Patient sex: M
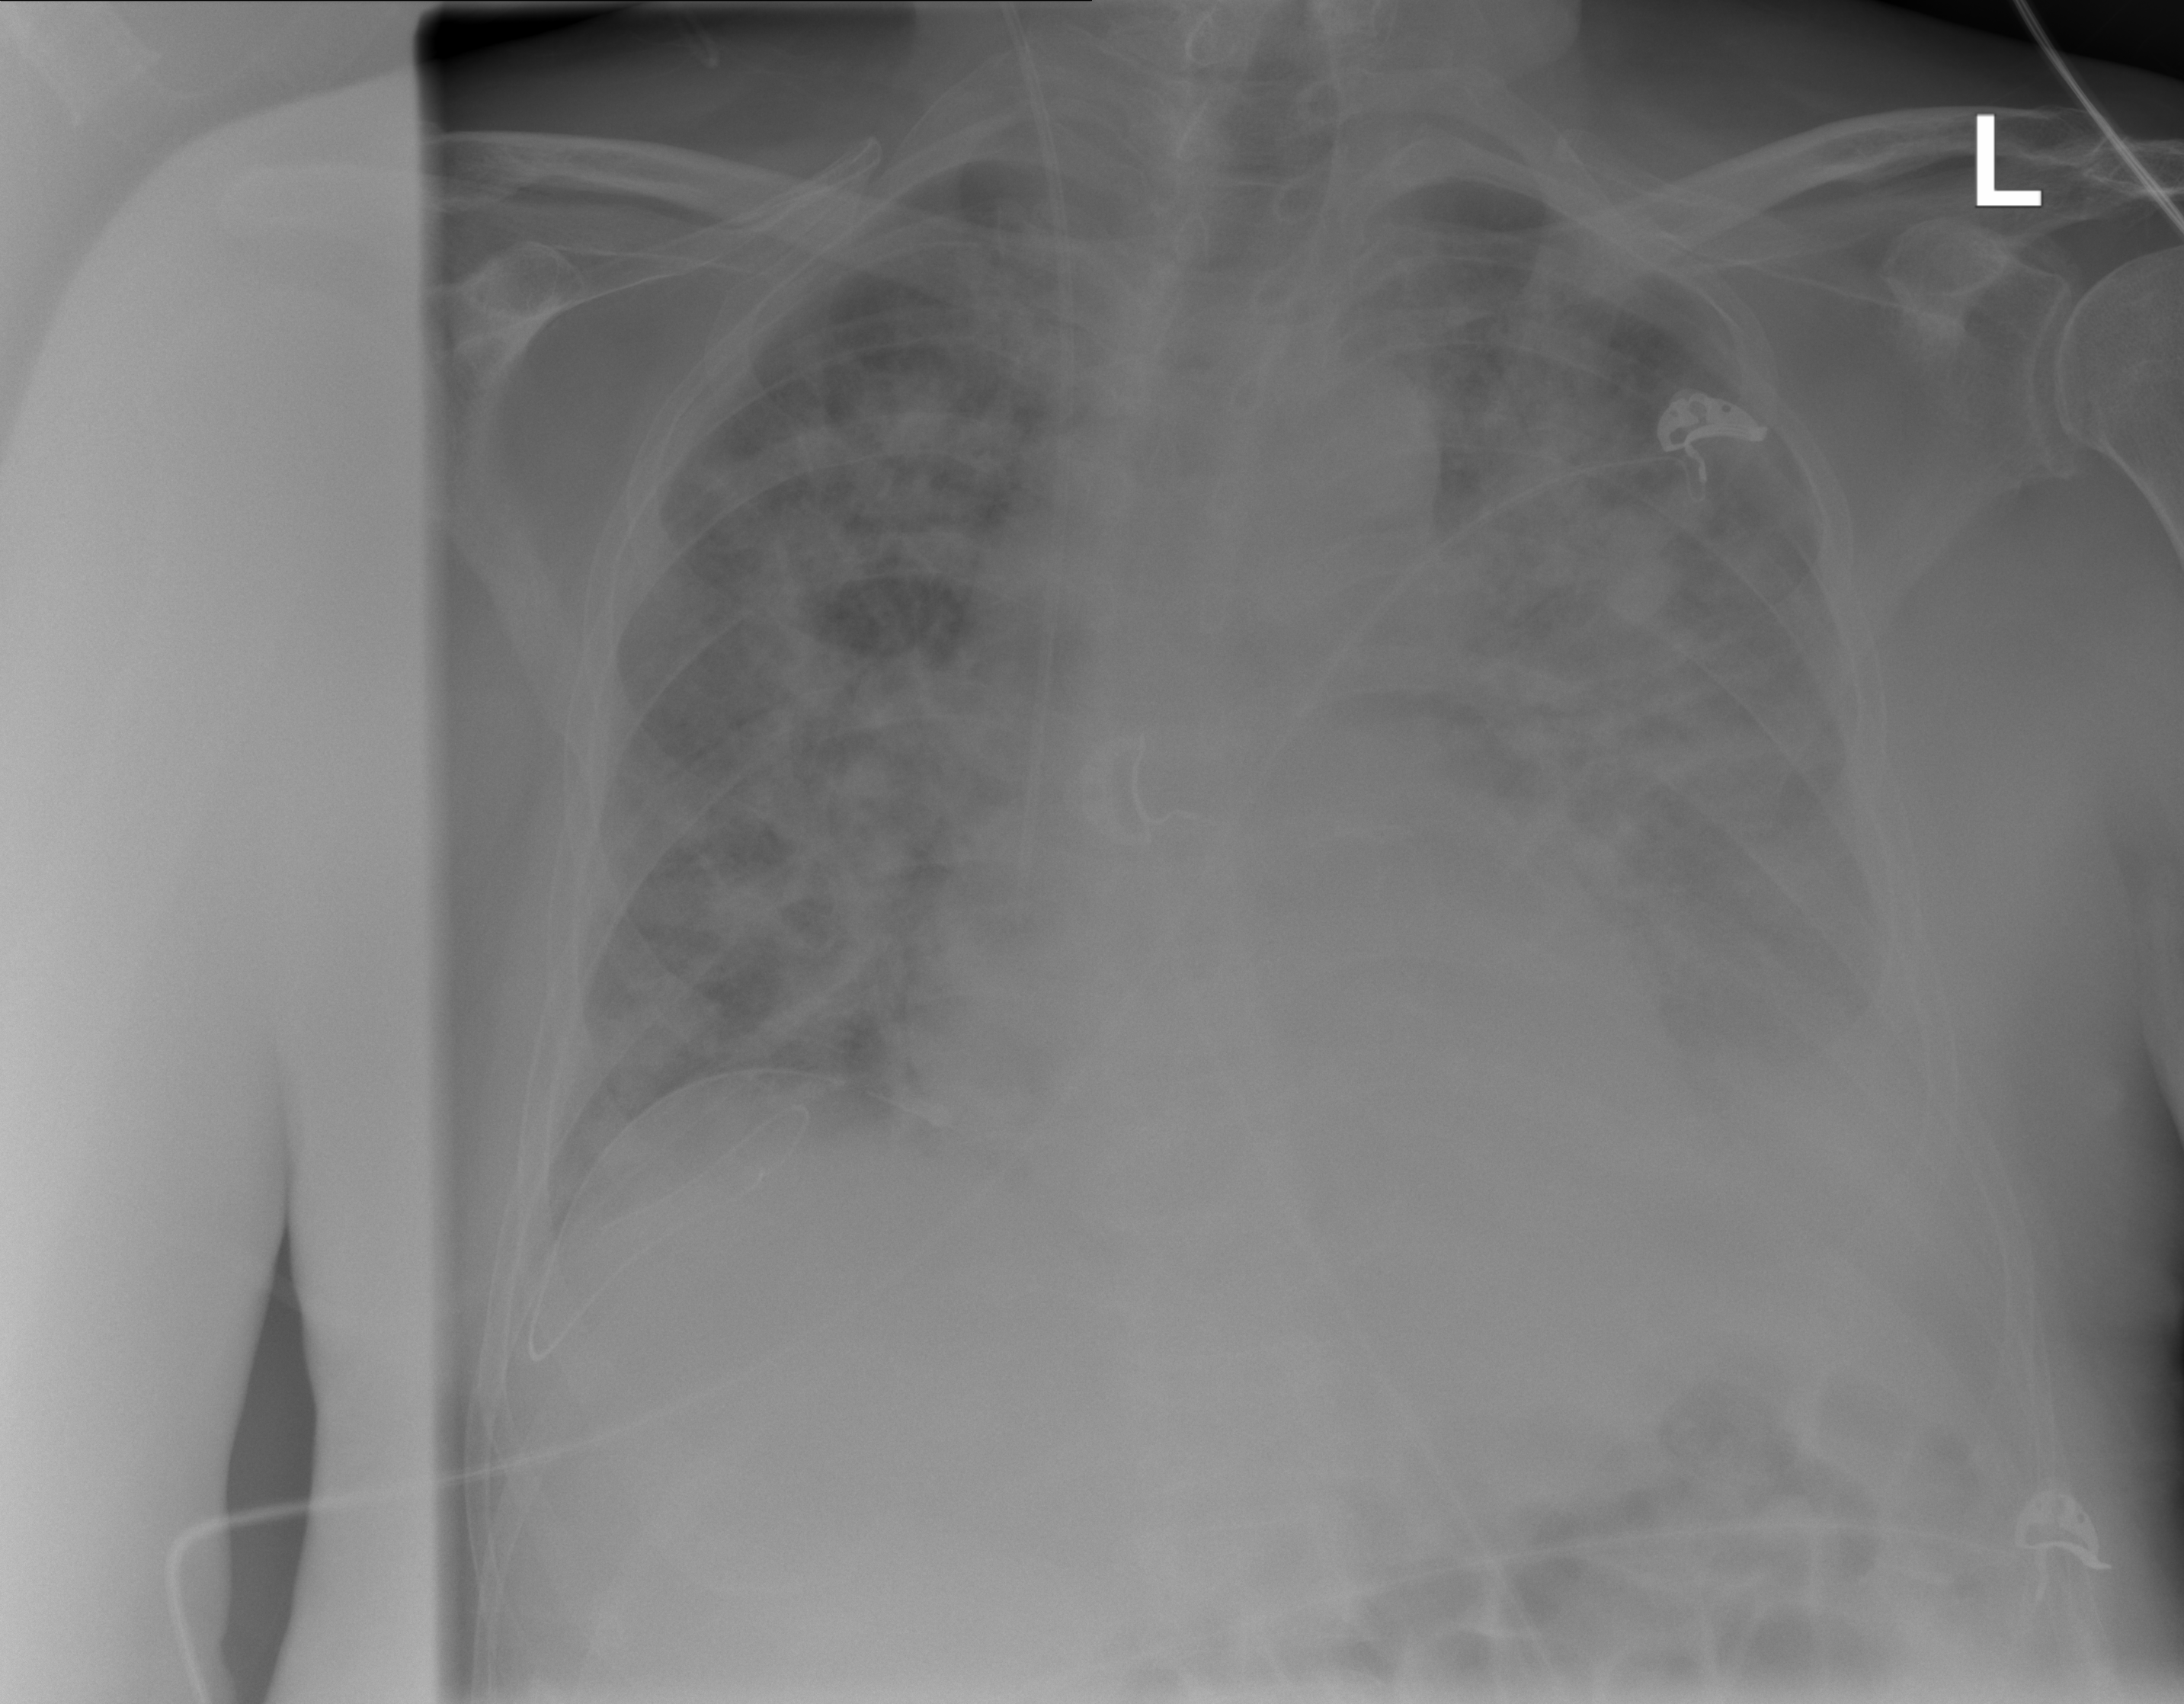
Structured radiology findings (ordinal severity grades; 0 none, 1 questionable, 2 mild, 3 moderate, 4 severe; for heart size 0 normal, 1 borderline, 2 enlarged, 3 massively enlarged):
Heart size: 2
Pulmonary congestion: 2
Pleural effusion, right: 0
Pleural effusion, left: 3
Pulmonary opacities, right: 3
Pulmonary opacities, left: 3
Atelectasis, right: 2
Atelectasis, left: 2